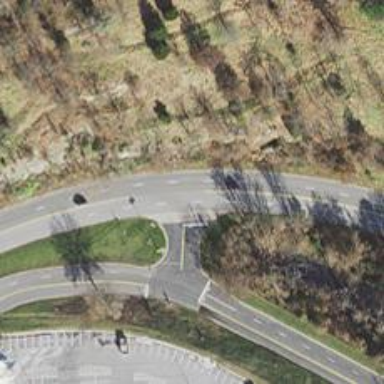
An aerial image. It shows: Service road.